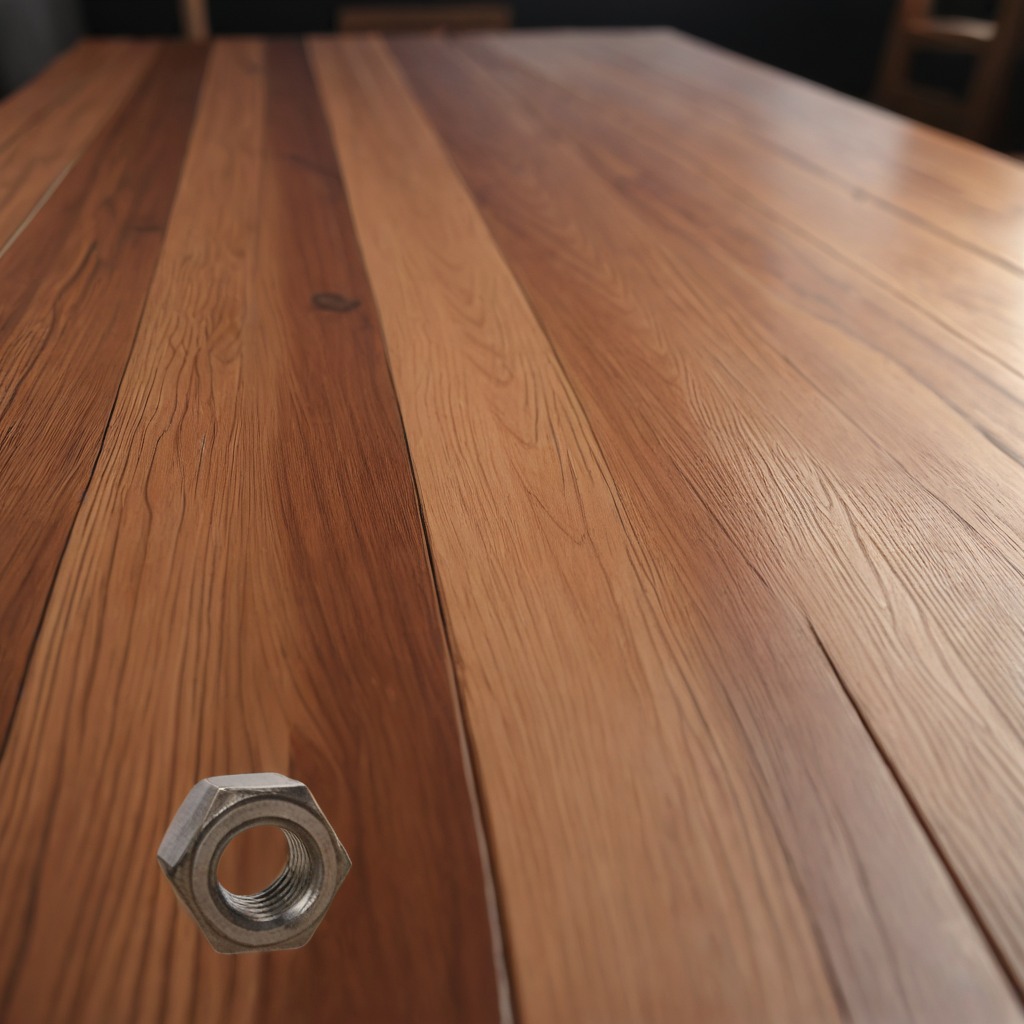
A metal nut is lying on a wooden table in a carpentry studio.